Question: I'm having a point 'p' and a normal 'n' (in 3d space).
I want to calculate 4 vertex-points which are lying on the plane which is perpendicular to the normal and lies on the point 'p'.
The vertices should form a rectangle and 'p' should be the center of this rectangle.

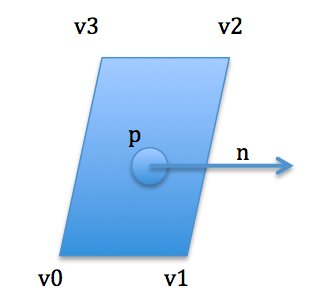
Answer: One very useful tool is the <URL>.
Given n, choose a vector v that is not parallel. nxv is perpendicular to n. Normalize this to get a unit vector u1 perpendicular to n. nxu1 is perpendicular to both n and u1. Normalize this to get u2. The points p+-u1, p+-u2 form a square with side length sqrt(2) whose center is p.
It is natural to want to have a way to choose the points continuously. This is impossible even if you restrict to unit vectors n by the <URL> there.